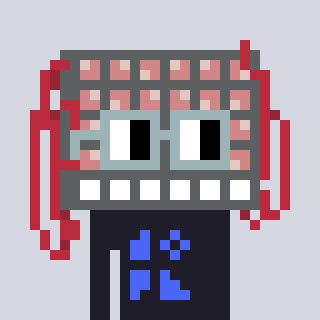
a pixel art character with square dark gray glasses, a turing-shaped head and a grayscale-colored body on a cool background